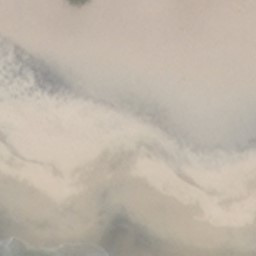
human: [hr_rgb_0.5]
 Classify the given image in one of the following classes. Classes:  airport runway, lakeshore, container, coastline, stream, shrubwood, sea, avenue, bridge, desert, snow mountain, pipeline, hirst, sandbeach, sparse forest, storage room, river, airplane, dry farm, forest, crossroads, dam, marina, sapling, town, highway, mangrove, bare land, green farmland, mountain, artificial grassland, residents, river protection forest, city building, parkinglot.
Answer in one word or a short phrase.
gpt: sandbeach